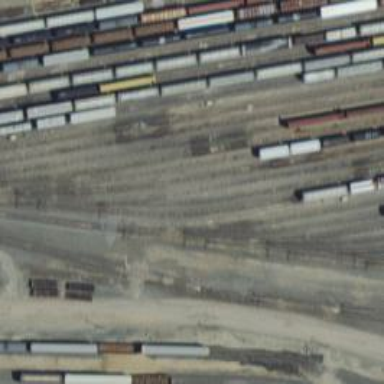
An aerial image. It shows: Railway yard in service.